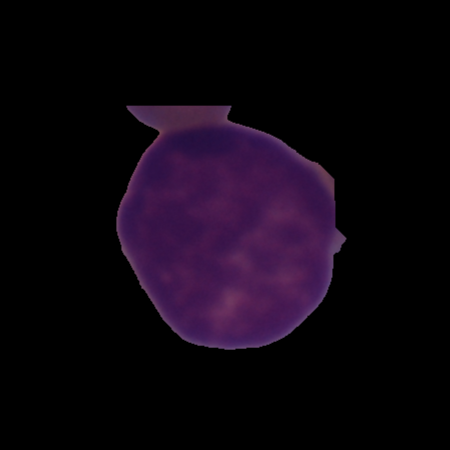
Label: cancer